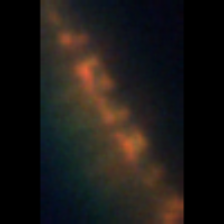
Taxon: Chaetoceros
Group: Diatoms